Question: I have got some warnings when analyzing objective-c app

How can i resolve this kind of warnings.
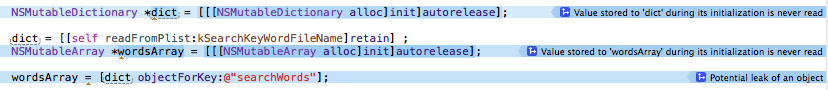
Answer: you write like this
'''
NSMutableDictionary *tempDict = [[NSMutableDictionary alloc] init];
tempDict = [self readFromPlist:kserchkeywordFileName];
'''
solution :
'''
NSMutableDictionary *tempDict = [[NSMutableDictionary alloc] initWithDictionary:[self readFromPlist:kserchkeywordFileName]];
'''
may be this help you. If answer is right then accept it.